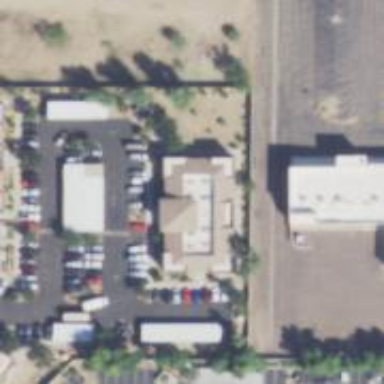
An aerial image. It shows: Healthcare clinic.